高三 · 度量几何学
25. 如图,已知 $P$ 为正方形 $A B C D$ 的对角线 $B D$ 上一点, 通过点 $P$ 作正方形的边的垂线,垂足分别为点 E,F,G,H. 你能判断出点 E,F,G,H 是否在同一个圆上吗?试证明你的猜想.

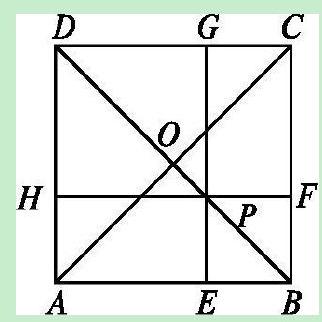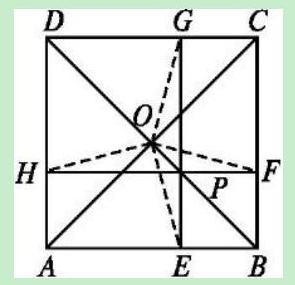
答案: 解: 猜想:E,F,G,H 四个点在以 $\mathrm{O}$ 为圆心的圆上.

证明如下:如图,连接 $\mathrm{OE}, \mathrm{OF}, \mathrm{OG}, \mathrm{OH}$.

在 $\triangle \mathrm{OBE}, \triangle \mathrm{OBF}, \triangle \mathrm{OCG}, \triangle \mathrm{OAH}$ 中, $\mathrm{OB}=\mathrm{OC}=\mathrm{OA}$.

$\because$ 四边形 $\mathrm{PEBF}$ 为正方形, $\therefore \mathrm{BE}=\mathrm{BF}=\mathrm{CG}=\mathrm{AH}$,

$\angle \mathrm{OBE}=\angle \mathrm{OBF}=\angle \mathrm{OCG}=\angle \mathrm{OAH}=45^{\circ}$.

$\therefore \triangle \mathrm{OBE} \cong \triangle \mathrm{OBF} \cong \triangle \mathrm{OCG} \cong \triangle \mathrm{OAH}$.

$\therefore \mathrm{OE}=\mathrm{OF}=\mathrm{OG}=\mathrm{OH}$.
由圆的定义,可知 $\mathrm{E}, \mathrm{F}, \mathrm{G}, \mathrm{H}$ 四个点在以 $\mathrm{O}$ 为圆心的圆上
解析: : 分析: 本题主要考查了圆内接四边形的性质与判断定理, 解决问题的关键是根据正方形的对称性,可以猜想,此四个点在以 $\mathrm{O}$ 为圆心的圆上,于是连接线段 $\mathrm{OE}, \mathrm{OF}, \mathrm{OG}, \mathrm{OH}$, 再设法证明这四条线段相等.